八年级 · 度量几何学
如图, $B C / / E F$ 且 $B C=E F, A F=D C$, 线段 $A B$ 和线段 $D E$ 平行吗? 请说明理由.

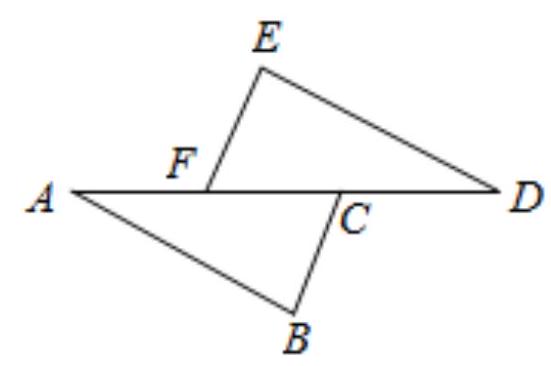
答案: 解: $A B / / D E$ 理由如下:

$\because B C / / E F \quad \therefore \angle A C B=\angle D F E$

$\because A F=D C$

$\therefore A F+C F=D C+C F$

即 $A C=D F$

又 $\because B C=E F$

$\therefore \triangle A B C \cong \triangle D E F$

$\therefore \angle A=\angle D$

$\therefore A B / / D E$